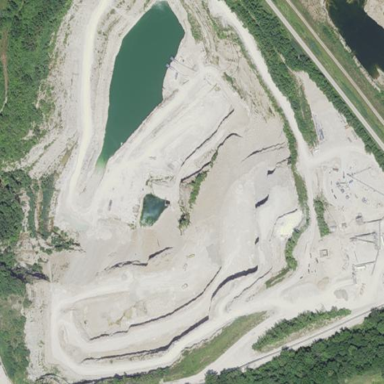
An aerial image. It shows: Quarry area that is man-made.